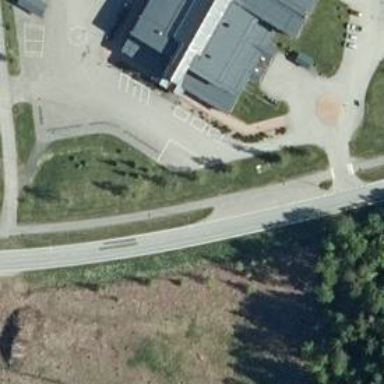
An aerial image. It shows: Tertiary road with asphalt surface.